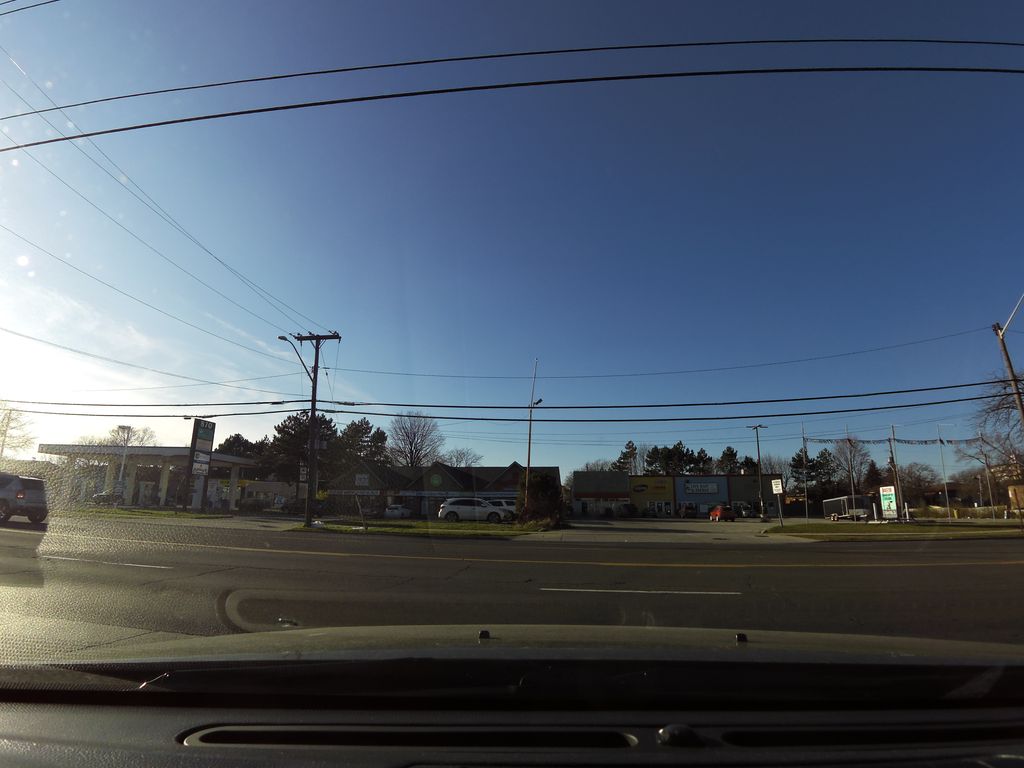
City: hamilton